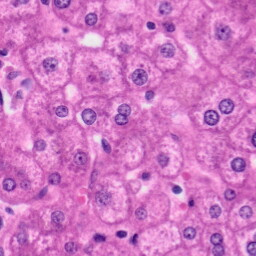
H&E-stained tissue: Liver